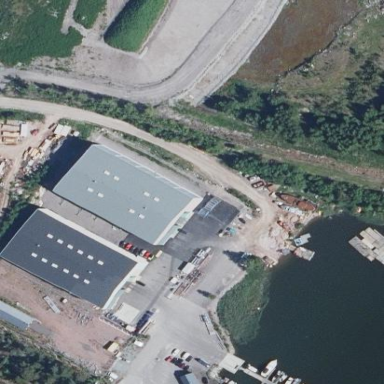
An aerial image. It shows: Building used for boat storage.